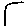
Label: moon